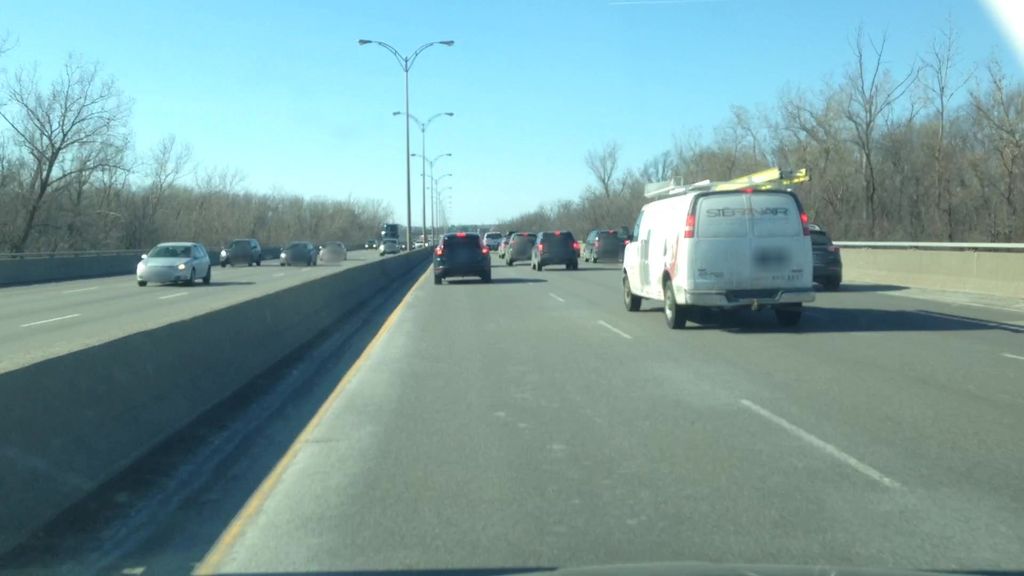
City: montreal